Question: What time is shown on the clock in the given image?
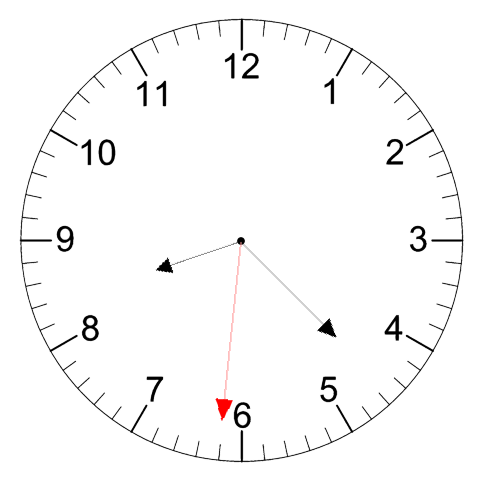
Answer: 08:22:31